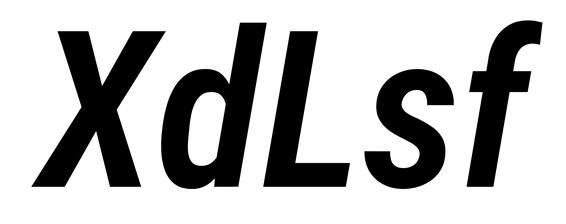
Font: Roboto-Italic_Condensed_SemiBold_Italic